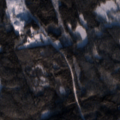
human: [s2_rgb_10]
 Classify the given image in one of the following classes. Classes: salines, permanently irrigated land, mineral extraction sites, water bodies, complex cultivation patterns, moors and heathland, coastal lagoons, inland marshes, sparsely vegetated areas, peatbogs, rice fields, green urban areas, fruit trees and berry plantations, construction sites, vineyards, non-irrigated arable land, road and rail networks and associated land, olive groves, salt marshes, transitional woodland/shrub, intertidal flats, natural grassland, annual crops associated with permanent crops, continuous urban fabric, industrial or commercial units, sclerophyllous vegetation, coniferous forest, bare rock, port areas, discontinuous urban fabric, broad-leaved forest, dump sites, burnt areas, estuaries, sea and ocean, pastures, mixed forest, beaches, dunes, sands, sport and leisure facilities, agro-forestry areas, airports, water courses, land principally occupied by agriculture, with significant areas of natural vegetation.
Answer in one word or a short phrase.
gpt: coniferous forest, mixed forest